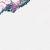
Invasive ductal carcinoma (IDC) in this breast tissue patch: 0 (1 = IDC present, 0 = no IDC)